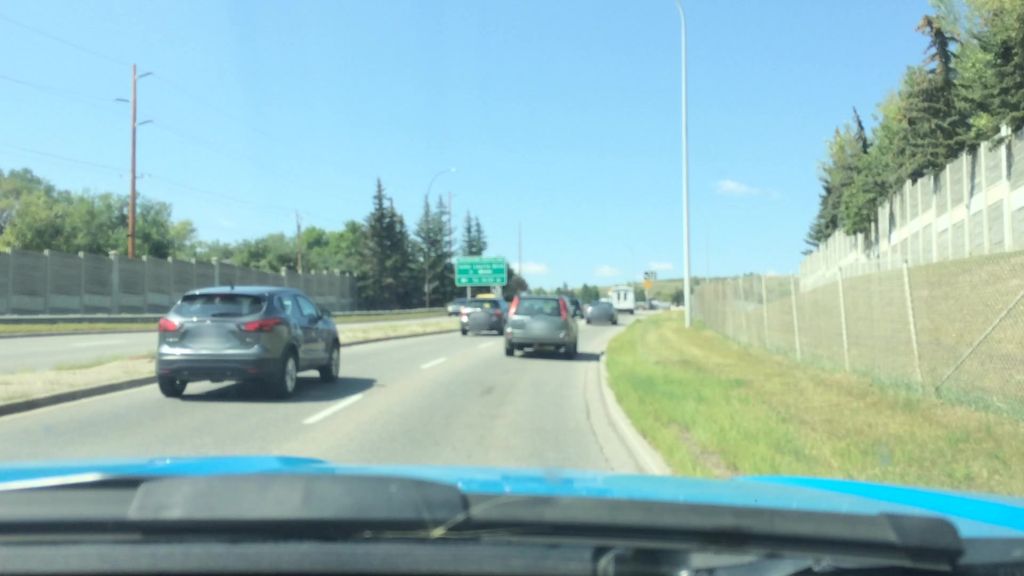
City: calgary